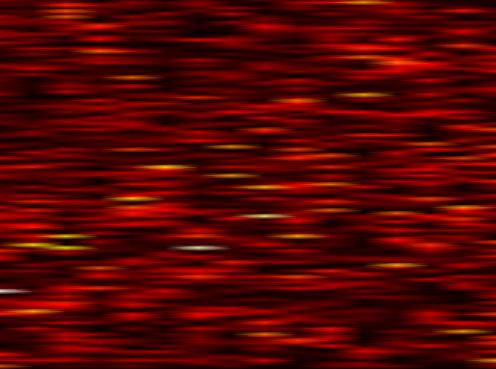
Label: FOFDM